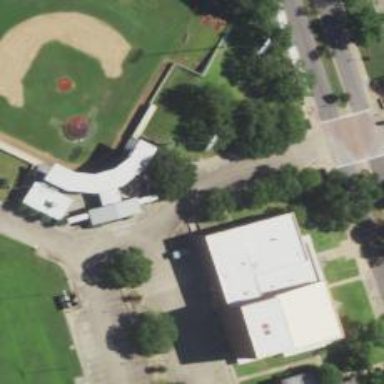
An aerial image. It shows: Arts center within school building.